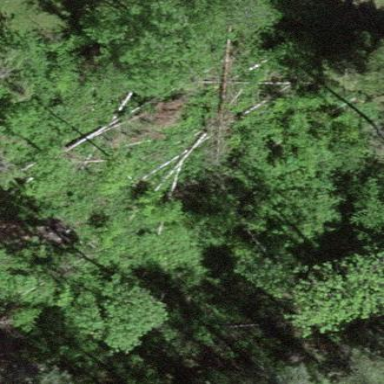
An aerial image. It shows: Forest area.